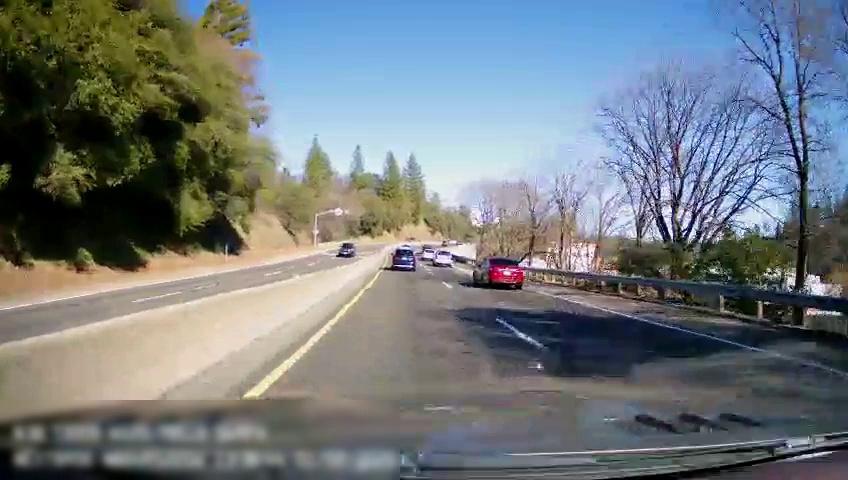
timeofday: Day
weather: Sunny
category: Drivable Space
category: Drivable Space
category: Vehicles | Truck
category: Vehicles | SUV
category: Vehicles | Car
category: Vehicles | SUV
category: Vehicles | SUV
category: Vehicles | SUV
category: Lanes | Current Lane
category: Lanes | Current Lane
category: Lanes | Current Lane
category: Lanes | Opposite Lane
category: Lanes | Opposite Lane